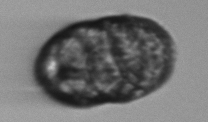
Label: Margalefidinium